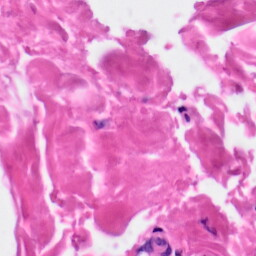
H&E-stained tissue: Skin